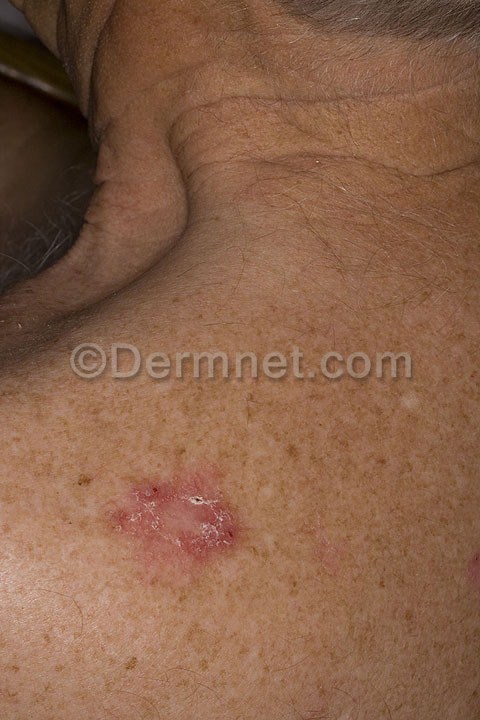
Disease: Actinic Keratosis Basal Cell Carcinoma and other Malignant Lesions